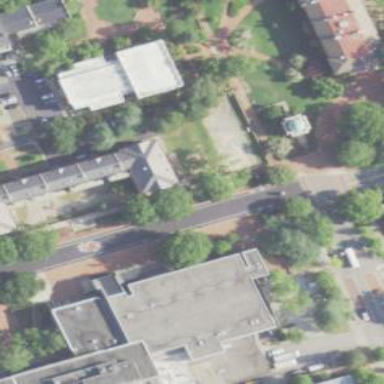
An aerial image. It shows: Dormitory building.